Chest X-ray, PA view. Patient: 51 years old, sex F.
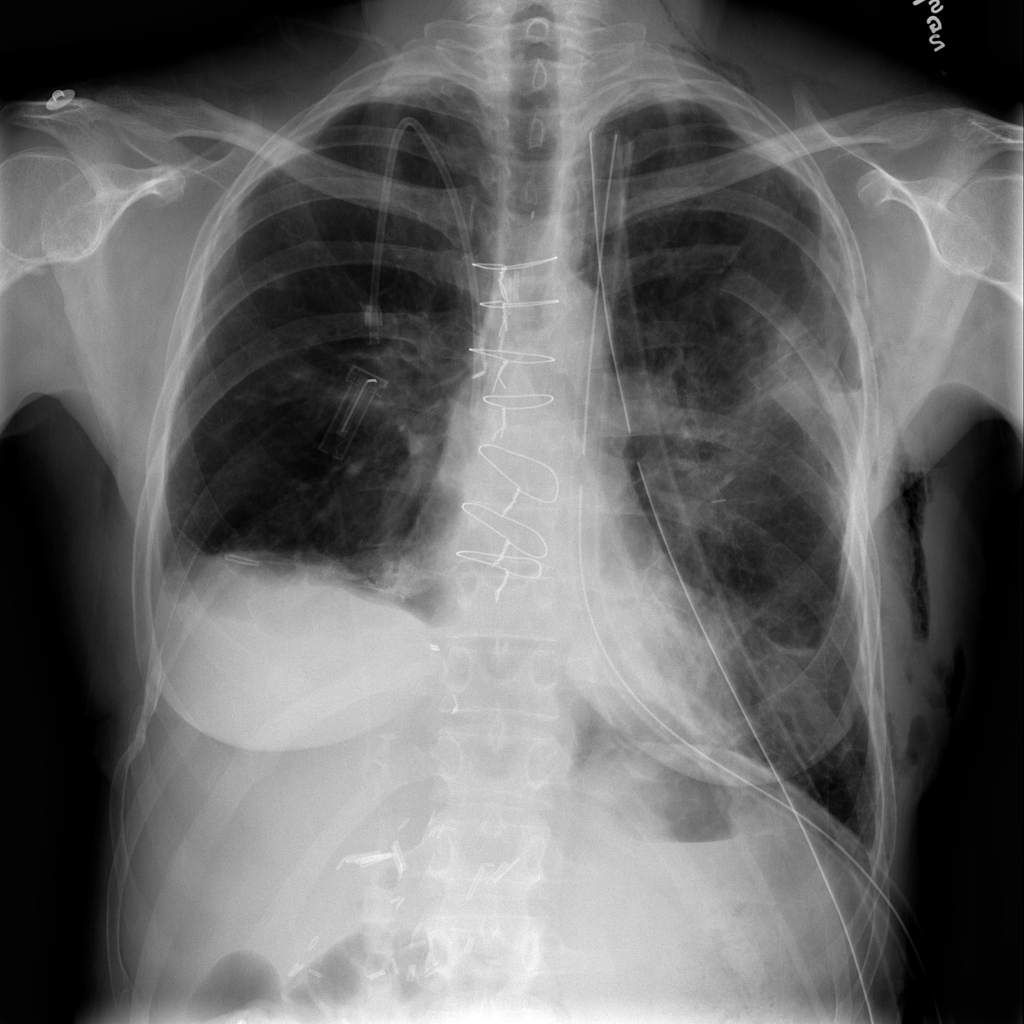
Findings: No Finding